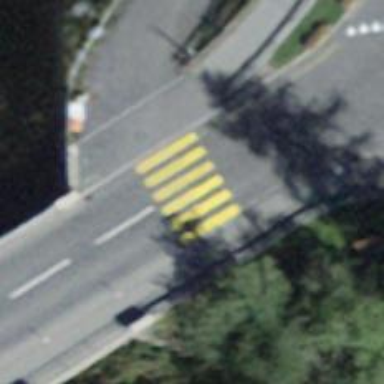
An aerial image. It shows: Uncontrolled road crossing.